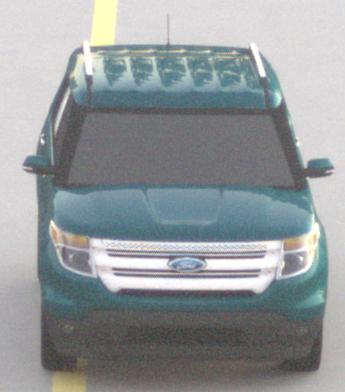
Make: Ford
Model: Explorer
Detailed model: Gen. 5
Model produced from: 2010
Model produced until: 2019
Doors: 5
Color: blue
Road condition: dry road
Daytime: sunrise or sunset
Contrast: low contrast